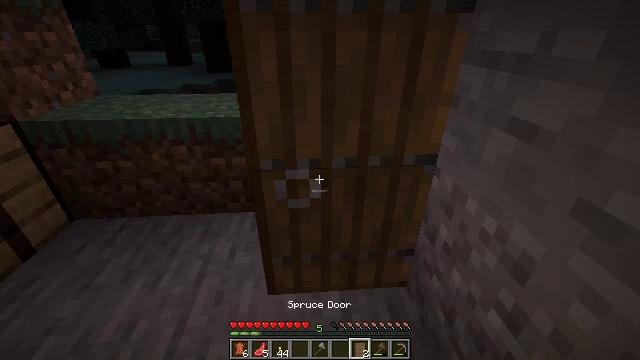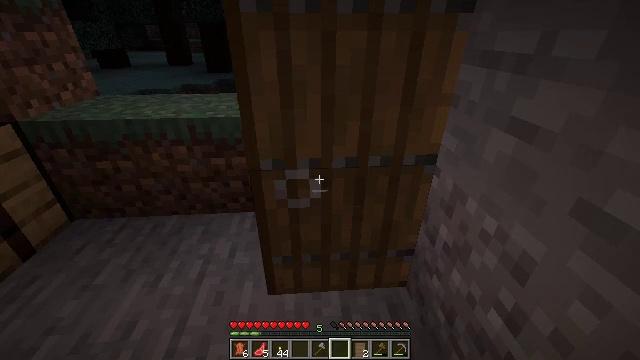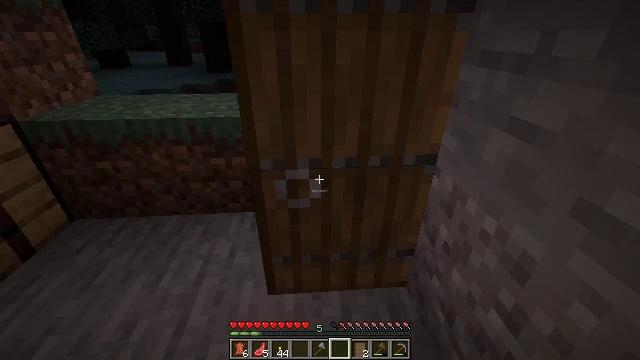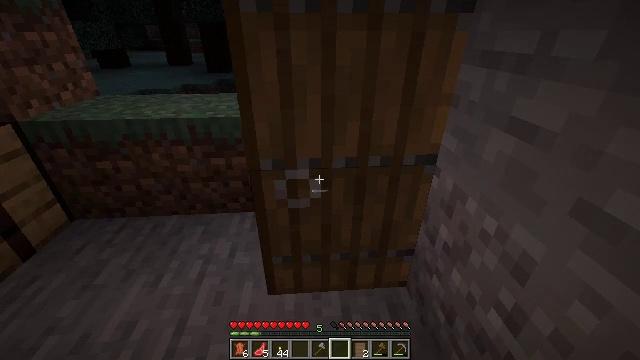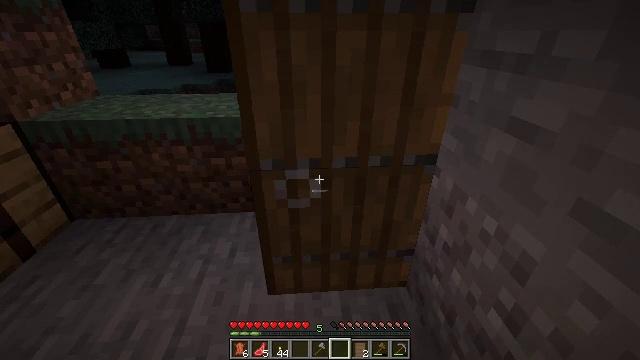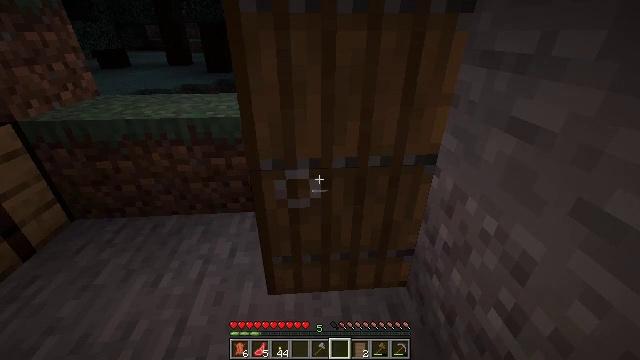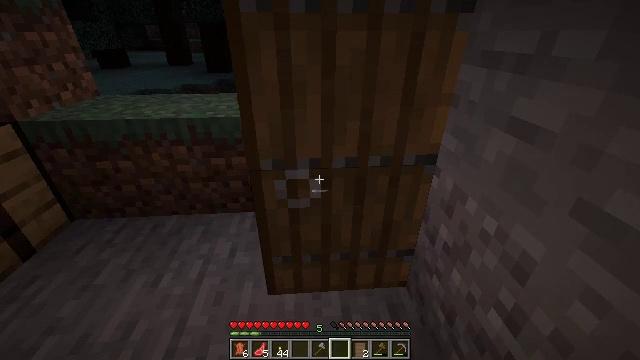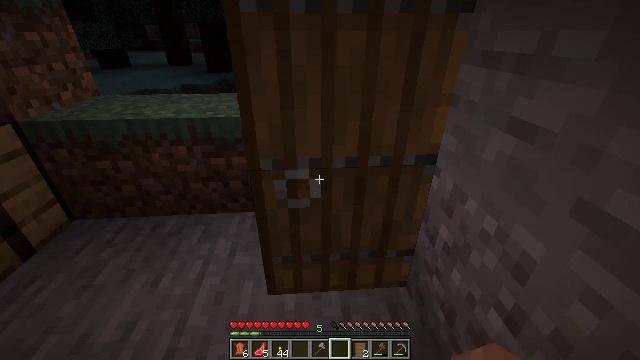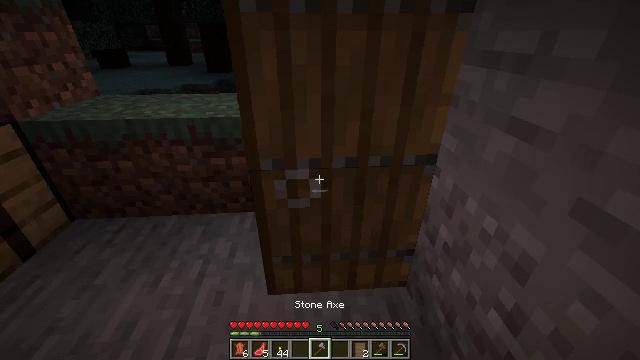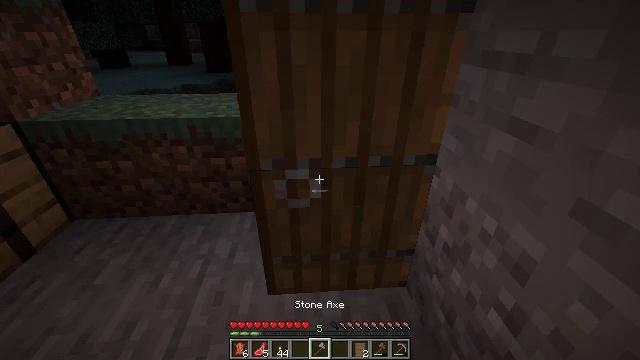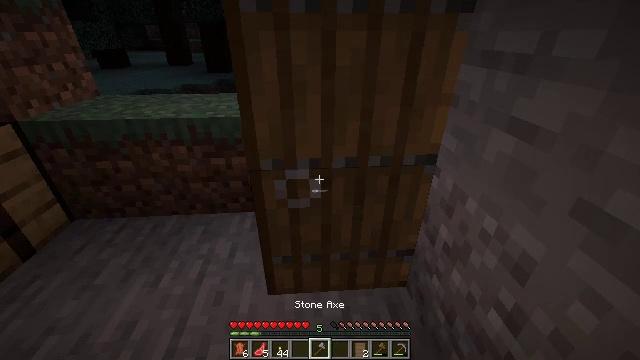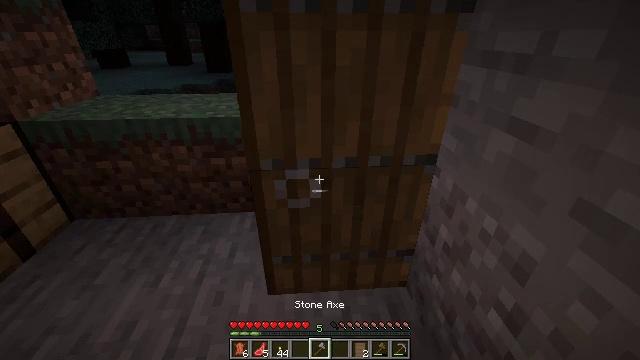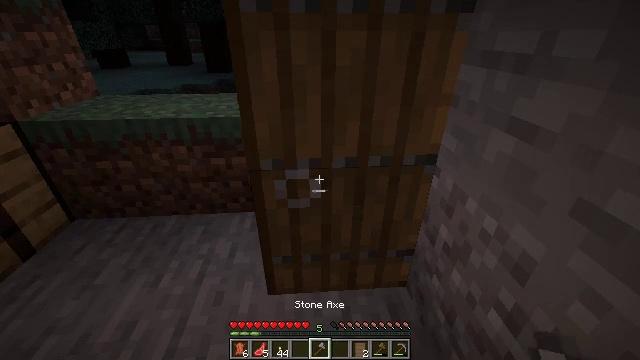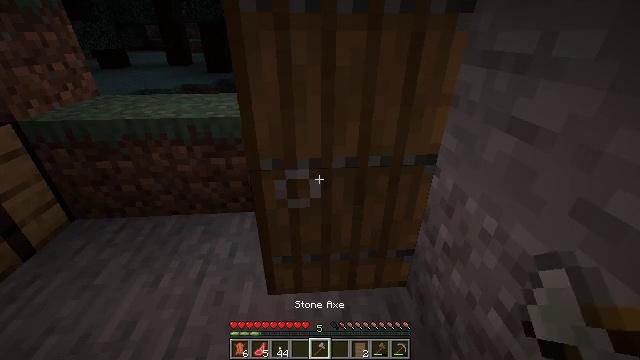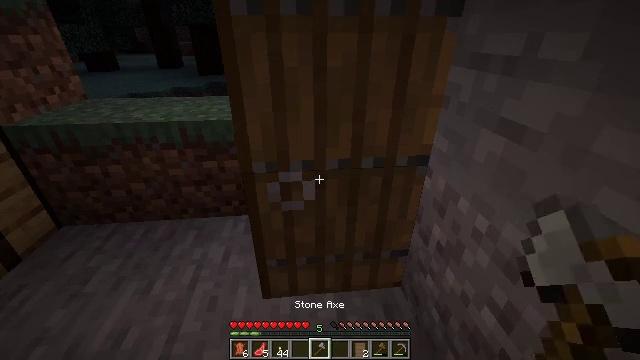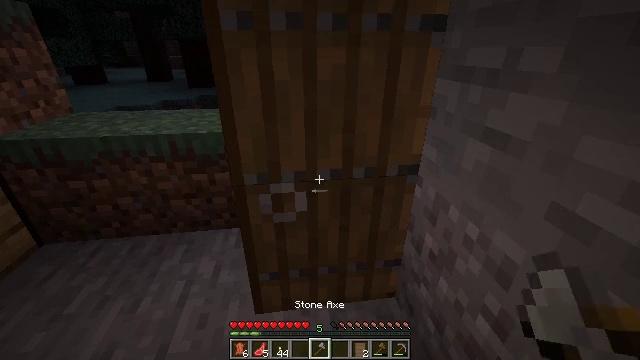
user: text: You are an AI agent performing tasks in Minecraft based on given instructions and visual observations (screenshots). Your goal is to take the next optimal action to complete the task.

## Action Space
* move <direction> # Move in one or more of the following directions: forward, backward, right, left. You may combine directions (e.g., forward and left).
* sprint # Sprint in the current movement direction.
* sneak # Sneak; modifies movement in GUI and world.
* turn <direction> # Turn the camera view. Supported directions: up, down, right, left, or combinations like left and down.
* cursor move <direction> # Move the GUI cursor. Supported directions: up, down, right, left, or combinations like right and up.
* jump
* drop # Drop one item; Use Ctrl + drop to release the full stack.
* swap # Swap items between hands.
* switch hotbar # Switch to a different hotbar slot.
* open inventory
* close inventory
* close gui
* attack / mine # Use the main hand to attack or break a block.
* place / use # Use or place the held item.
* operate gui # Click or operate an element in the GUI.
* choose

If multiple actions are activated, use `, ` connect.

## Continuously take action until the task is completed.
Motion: motion action
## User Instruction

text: Attack the spruce door to gather it.
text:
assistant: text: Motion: no_op
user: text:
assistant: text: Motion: no_op
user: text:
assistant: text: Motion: no_op
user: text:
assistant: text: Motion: no_op
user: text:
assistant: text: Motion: no_op
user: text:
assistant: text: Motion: no_op
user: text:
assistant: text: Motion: no_op
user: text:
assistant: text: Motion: no_op
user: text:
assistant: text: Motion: no_op
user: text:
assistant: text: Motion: no_op
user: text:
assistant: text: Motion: no_op
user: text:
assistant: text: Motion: no_op
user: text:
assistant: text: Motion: no_op
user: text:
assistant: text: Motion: turn right
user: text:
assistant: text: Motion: turn right and up
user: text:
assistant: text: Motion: attack / mine
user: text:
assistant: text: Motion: attack / mine
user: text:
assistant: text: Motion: attack / mine
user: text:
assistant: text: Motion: attack / mine
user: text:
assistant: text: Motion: attack / mine
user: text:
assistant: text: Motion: attack / mine
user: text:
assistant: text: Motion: attack / mine
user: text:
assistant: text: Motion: attack / mine
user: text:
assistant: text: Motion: attack / mine
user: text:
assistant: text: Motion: attack / mine
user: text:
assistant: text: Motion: attack / mine
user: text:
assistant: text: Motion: attack / mine
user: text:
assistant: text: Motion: attack / mine
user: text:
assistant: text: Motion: attack / mine
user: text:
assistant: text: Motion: attack / mine